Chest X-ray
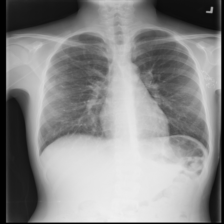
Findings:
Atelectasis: negative
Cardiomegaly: negative
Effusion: negative
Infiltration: negative
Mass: negative
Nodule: negative
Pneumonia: negative
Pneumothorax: negative
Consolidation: negative
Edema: negative
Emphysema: negative
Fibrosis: negative
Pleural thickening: negative
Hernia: negative